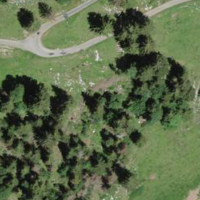
EUNIS habitat code: 43
Species observed at this site:
Dendrocopos major
Clinopodium vulgare
Lophophanes cristatus
Periparus ater